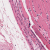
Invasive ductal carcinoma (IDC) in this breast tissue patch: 0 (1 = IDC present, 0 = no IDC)